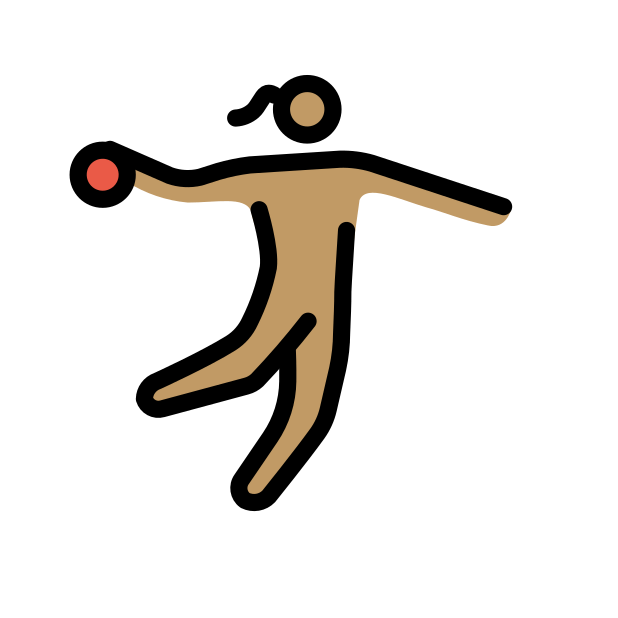
woman playing handball: medium skin tone